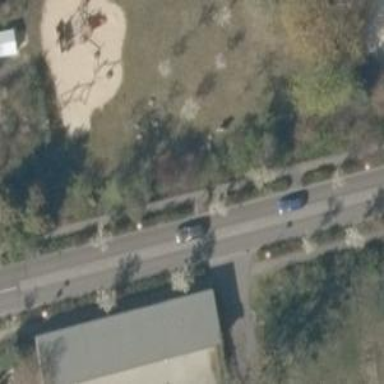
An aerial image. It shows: Residential road with asphalt surface and sidewalks on both sides.